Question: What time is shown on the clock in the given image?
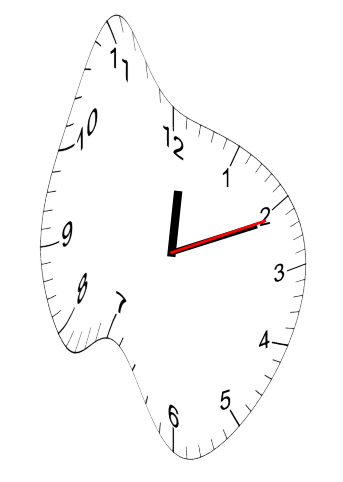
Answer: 12:11:11